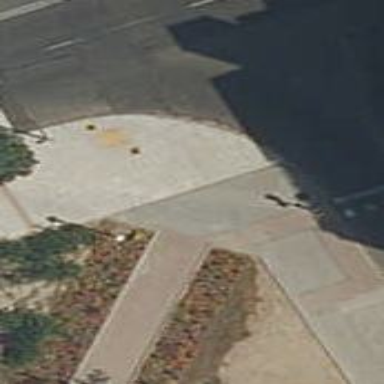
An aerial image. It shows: Concrete footway.